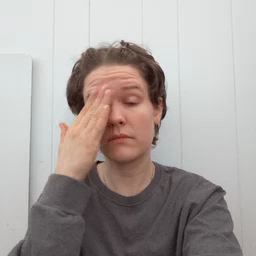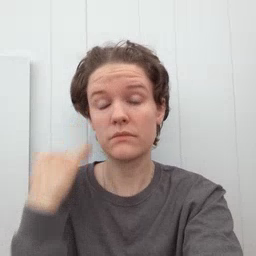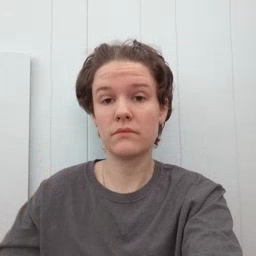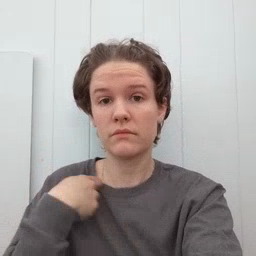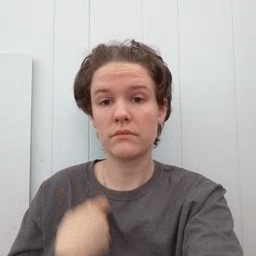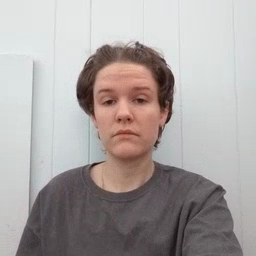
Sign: zipper